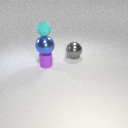
small cyan rubber sphere above large blue metal sphere